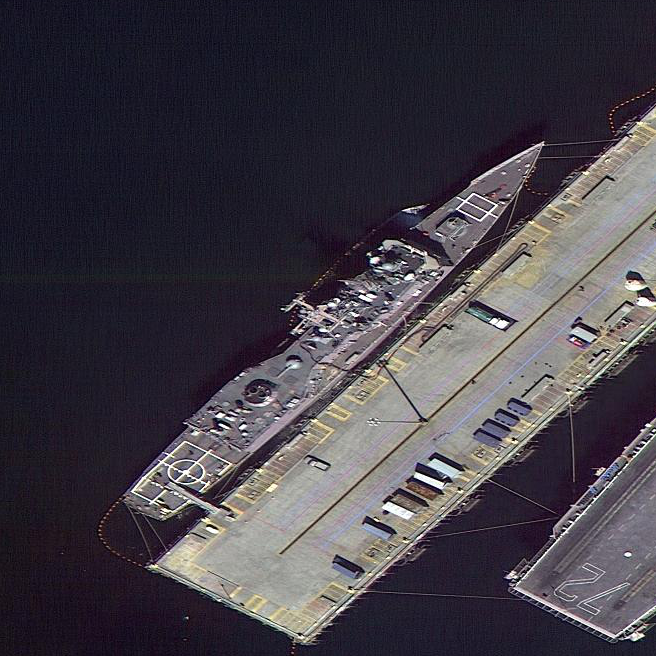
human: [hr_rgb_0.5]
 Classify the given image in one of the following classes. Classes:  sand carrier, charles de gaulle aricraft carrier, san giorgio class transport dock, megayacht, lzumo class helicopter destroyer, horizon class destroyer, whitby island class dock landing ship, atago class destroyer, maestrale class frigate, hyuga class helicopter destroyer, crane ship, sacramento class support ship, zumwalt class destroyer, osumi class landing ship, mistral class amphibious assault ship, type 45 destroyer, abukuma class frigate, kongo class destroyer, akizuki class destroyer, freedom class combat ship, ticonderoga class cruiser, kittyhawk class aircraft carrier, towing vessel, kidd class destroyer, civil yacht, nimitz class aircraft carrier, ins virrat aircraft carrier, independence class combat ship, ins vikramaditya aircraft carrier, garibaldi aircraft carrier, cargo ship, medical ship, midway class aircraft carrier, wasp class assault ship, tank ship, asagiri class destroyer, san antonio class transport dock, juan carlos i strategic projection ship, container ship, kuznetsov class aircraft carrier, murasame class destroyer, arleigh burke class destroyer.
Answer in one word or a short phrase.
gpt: Ticonderoga class cruiser